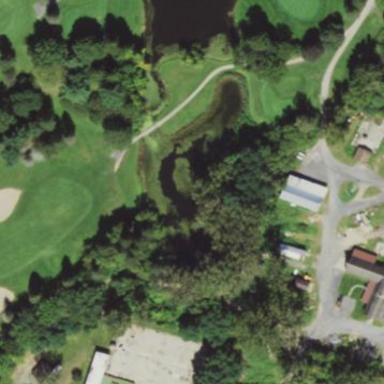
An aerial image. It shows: Water hazard on golf course. The hazard is natural water feature.